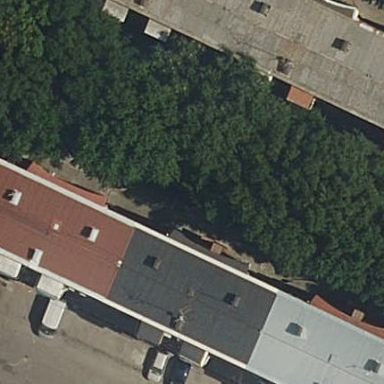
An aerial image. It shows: Apartment building with hipped roof.